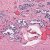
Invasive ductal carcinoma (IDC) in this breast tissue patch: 0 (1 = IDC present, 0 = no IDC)